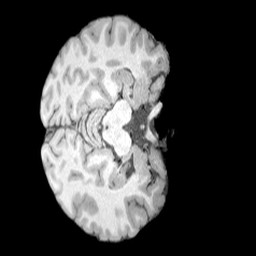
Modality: T1w
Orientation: axial
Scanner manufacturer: siemens
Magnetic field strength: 3 T
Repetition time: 2.08 s
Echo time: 0.00464 s